Interaction volume radius: 5 \u00c5
Interaction volume height: 25 \u00c5
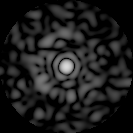
Disorder parameter: 0.7996